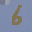
Label: 6